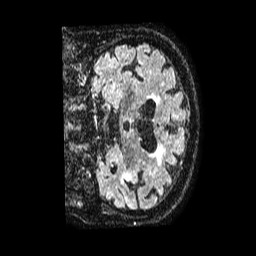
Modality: FLAIR
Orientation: coronal
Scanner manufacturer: philips
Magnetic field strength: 1.5 T
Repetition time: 4.8 s
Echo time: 0.38 s